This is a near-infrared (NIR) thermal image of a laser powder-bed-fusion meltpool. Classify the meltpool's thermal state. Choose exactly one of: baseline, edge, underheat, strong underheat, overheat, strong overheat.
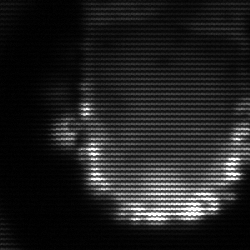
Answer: baseline